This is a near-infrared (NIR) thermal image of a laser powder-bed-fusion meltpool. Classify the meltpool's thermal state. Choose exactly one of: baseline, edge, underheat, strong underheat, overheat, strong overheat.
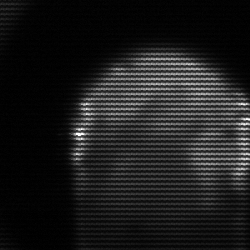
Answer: edge